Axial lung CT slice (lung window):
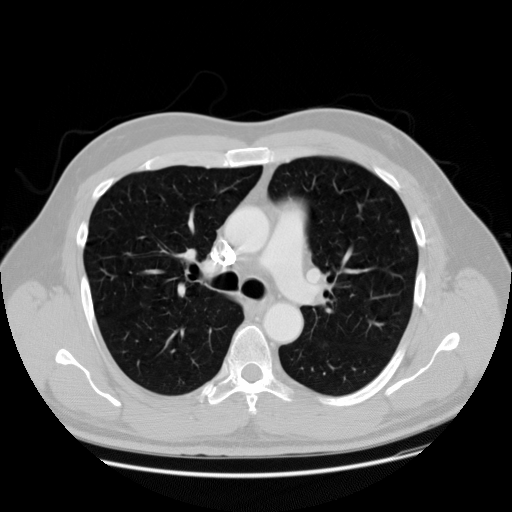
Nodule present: no